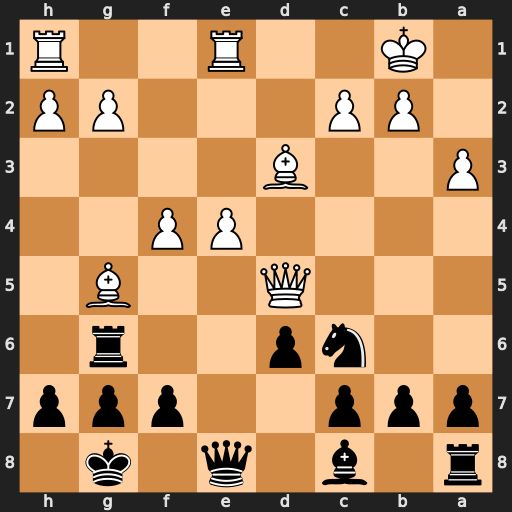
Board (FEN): r1b1q1k1/ppp2ppp/2np2r1/3Q2B1/4PP2/P2B4/1PP3PP/1K2R2R
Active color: b
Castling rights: -
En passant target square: -
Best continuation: Be6 Qb5 a6